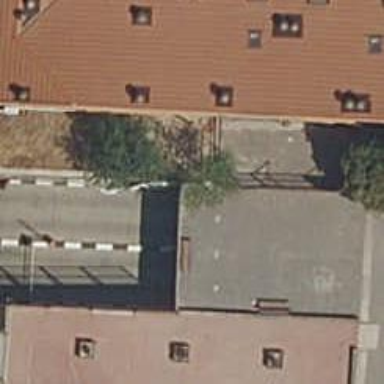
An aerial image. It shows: Parking entrance.